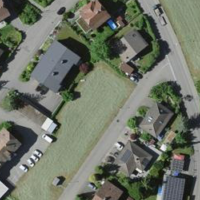
EUNIS habitat code: 54
Species observed at this site:
Senecio vulgaris